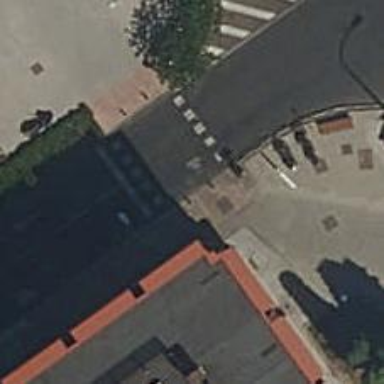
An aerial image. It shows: Road with traffic signals.